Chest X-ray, AP view. Patient: 27 years old, sex M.
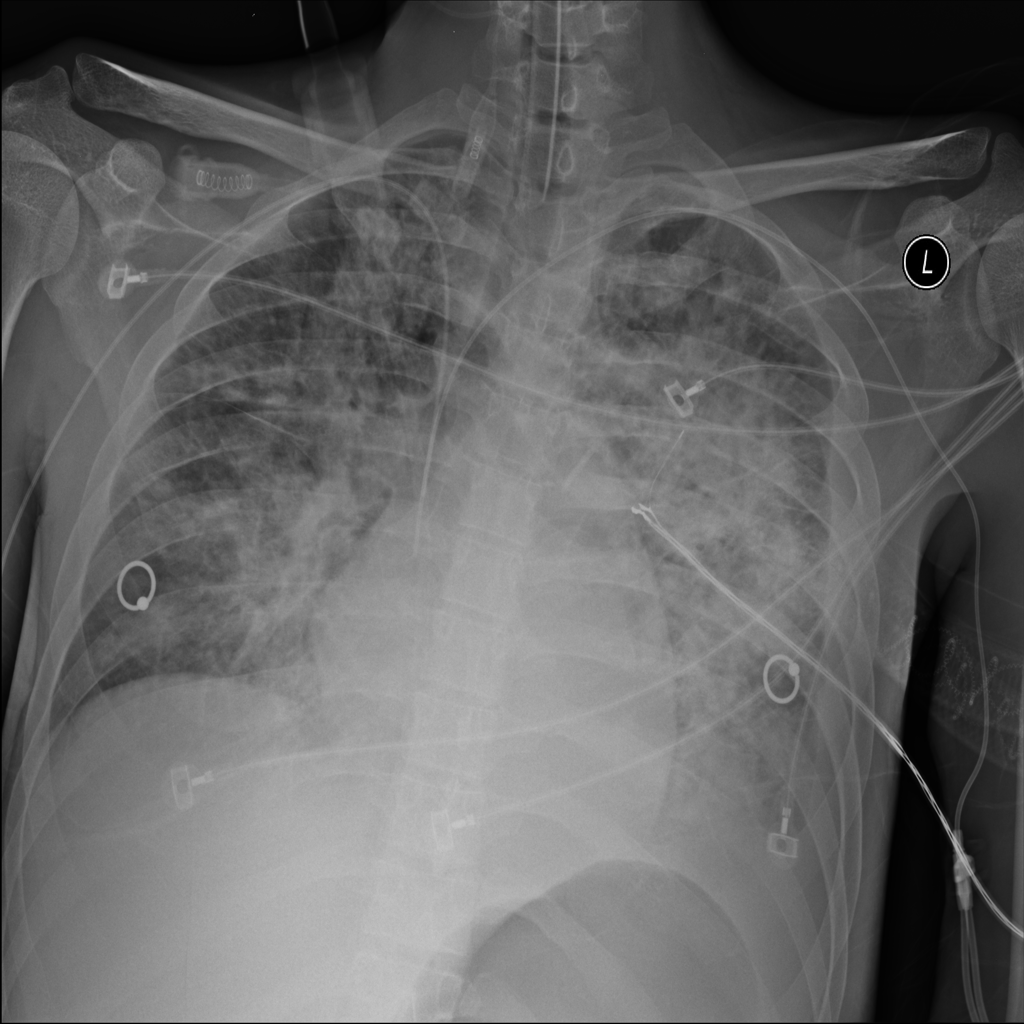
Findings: Edema, Effusion, Infiltration